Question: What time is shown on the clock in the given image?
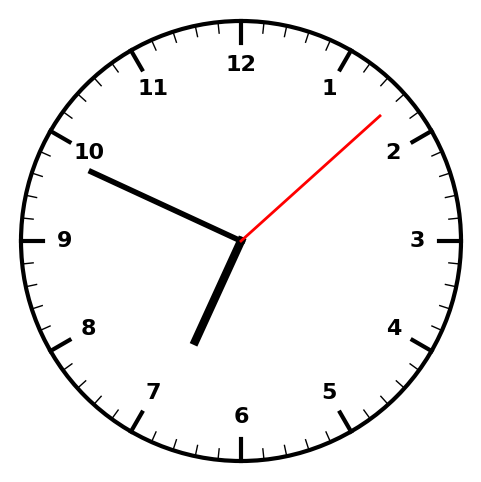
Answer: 06:49:08